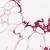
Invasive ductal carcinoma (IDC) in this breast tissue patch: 0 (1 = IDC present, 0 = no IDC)